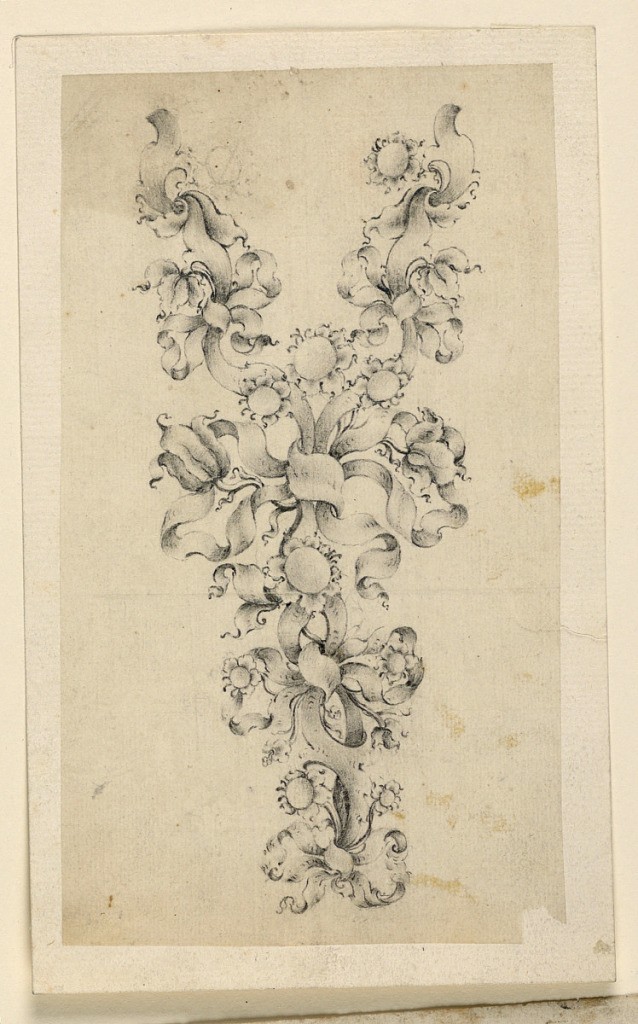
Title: Design for a Pendant
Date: late 18th century
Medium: Black crayon on paper
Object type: Drawing
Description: Design for a jewelry pendant. The scheme is Y-shaped. Composed of blossoms and leaves, the latter forming the main stem of the pendant in a form similar to curling ribbons. On each of the upper parts is a knot, on the lower part are three knots.